Question: Loading some web pages using UIWebView or WKWebView on iOS 11 causing crash with reason "Ran out of executable memory while allocating 128 bytes". The attached screenshot shows the full stack trace. It seems to be a problem with Webkit's Javascript engine. There was no such a problem on iOS 10 and earlier. So it's new on iOS 11. No problem on Simulator. Only on real device.
Here is an example URL which causes a crash:
<URL>

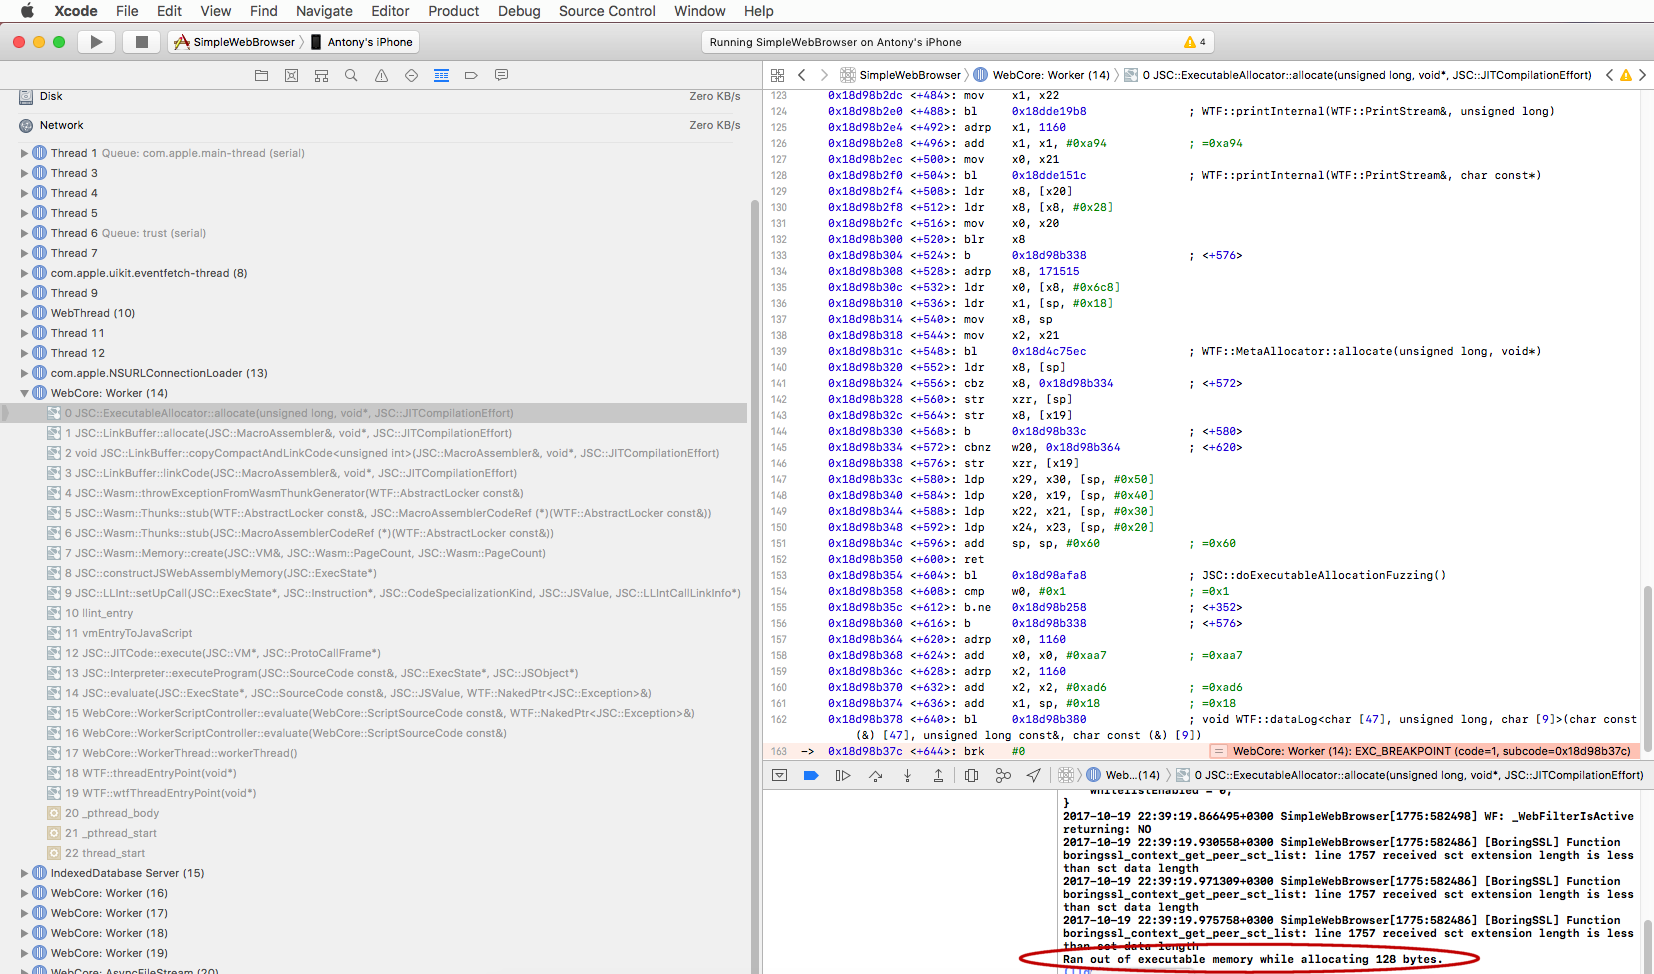
Answer: The crypto mining script in your provided site causes this crash :(
If you truly want to mine a bitcoin in your webview, you can set the following environment variable to disable the buggy JIT in iOS 11:
'''
setenv("JSC_useJIT", "false", 0);
'''